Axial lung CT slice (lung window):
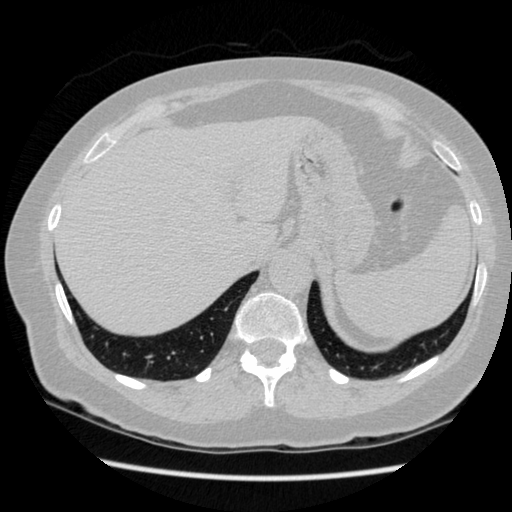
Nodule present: no